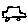
Label: car